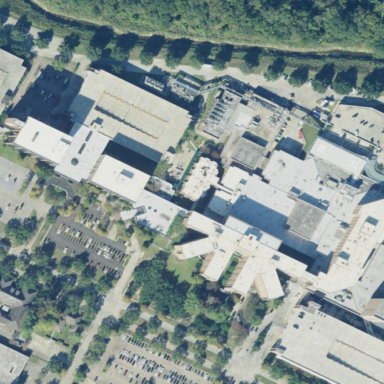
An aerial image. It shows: Hospital building.